Question: R graphics has the grid package which in theory allows one to use grid.curve to create curved arrows between shapes (see grid.curve description here <URL>. However, it seems grid.curve cannot connect grobs across viewpoints.
I would like to change the following code to connect the two circles with a curved arrow as in the grid.curve function examples. Does anyone know how to do this?
Example code below
'''
library(grid)
library(gridExtra)
# Layout Branches
pdf("test.pdf")
grid.newpage()
layout=grid.layout(nrow=2,ncol=2)
pushViewport(viewport(layout=layout,name="base"))
#Now add circles for states
seekViewport("base")
for (ii in 1:2) {
for(jj in 1:2) {
name=paste(ii,jj,sep="a")
name2=paste(ii,jj,sep="_")
pushViewport(viewport(layout.pos.col=jj, layout.pos.row=ii, name = name2))
grid.circle(r=.4, name = name)
upViewport()
}}
seekViewport("1_1")
grid.move.to(grobX("1a1",0),grobY("1a1",0))
seekViewport("2_2")
grid.line.to(grobX("2a2",180),grobY("2a2",180))
dev.off()
'''

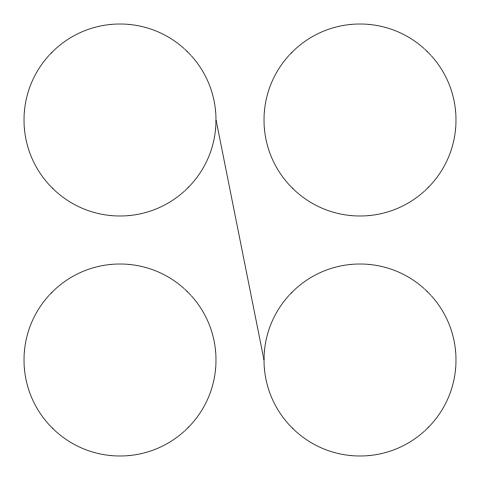
Answer: This should do the trick:
'''
## Your code
grid.newpage()
layout=grid.layout(nrow=2,ncol=2)
pushViewport(viewport(layout=layout,name="base"))
seekViewport("base")
for (ii in 1:2) {
for(jj in 1:2) {
name=paste(ii,jj,sep="a")
name2=paste(ii,jj,sep="_")
pushViewport(viewport(layout.pos.col=jj, layout.pos.row=ii, name = name2))
grid.circle(r=.4, name = name)
upViewport()
}}
## Define a function that returns the location of the specified
## grob-edge point, in terms of the npc coordinate system of the
## entire device
getDeviceNPC <- function(vpName, grobName, theta) {
seekViewport(vpName)
A <- grid.move.to(grobX(grobName, theta), grobY(grobName, theta))
x <- convertWidth(A$x, unitTo="inches")
y <- convertHeight(A$y, unitTo="inches")
xy <- unit((c(x,y,1) %*% current.transform())[1:2], "inches")
seekViewport("base")
convertUnit(xy, unitTo="npc")
}
## Use it to extract locations of a couple of points
A <- getDeviceNPC(vpName="1_1", grobName="1a1", theta=0)
B <- getDeviceNPC(vpName="2_2", grobName="2a2", theta=180)
## Draw a curve between the points
grid.curve(A[1], A[2], B[1], B[2], gp=gpar(col="red"), arrow=arrow(),
curvature=-1, inflect=TRUE)
'''